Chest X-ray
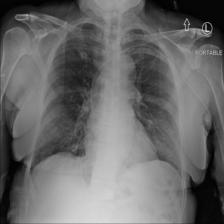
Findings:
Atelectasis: negative
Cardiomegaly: negative
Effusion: negative
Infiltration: negative
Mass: negative
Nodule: positive
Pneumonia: negative
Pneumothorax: negative
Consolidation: negative
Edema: negative
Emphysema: negative
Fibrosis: negative
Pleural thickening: negative
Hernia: negative